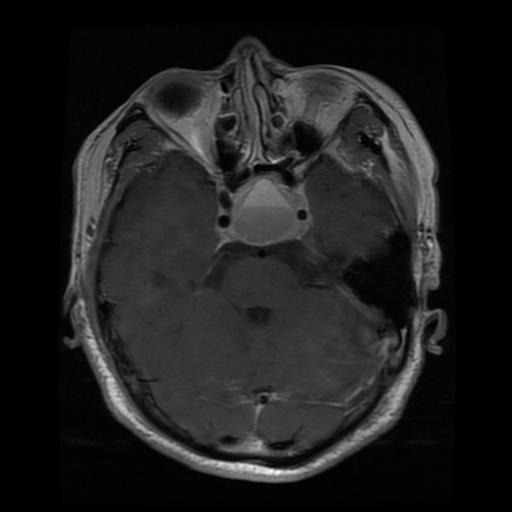
Label: pituitary